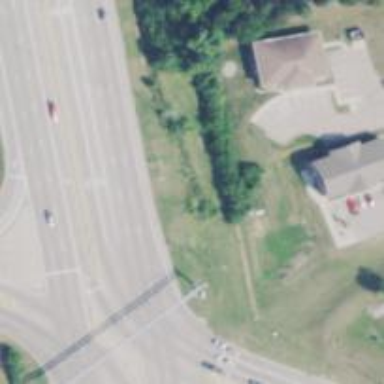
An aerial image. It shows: This image shows trunk highway that functions as expressway.